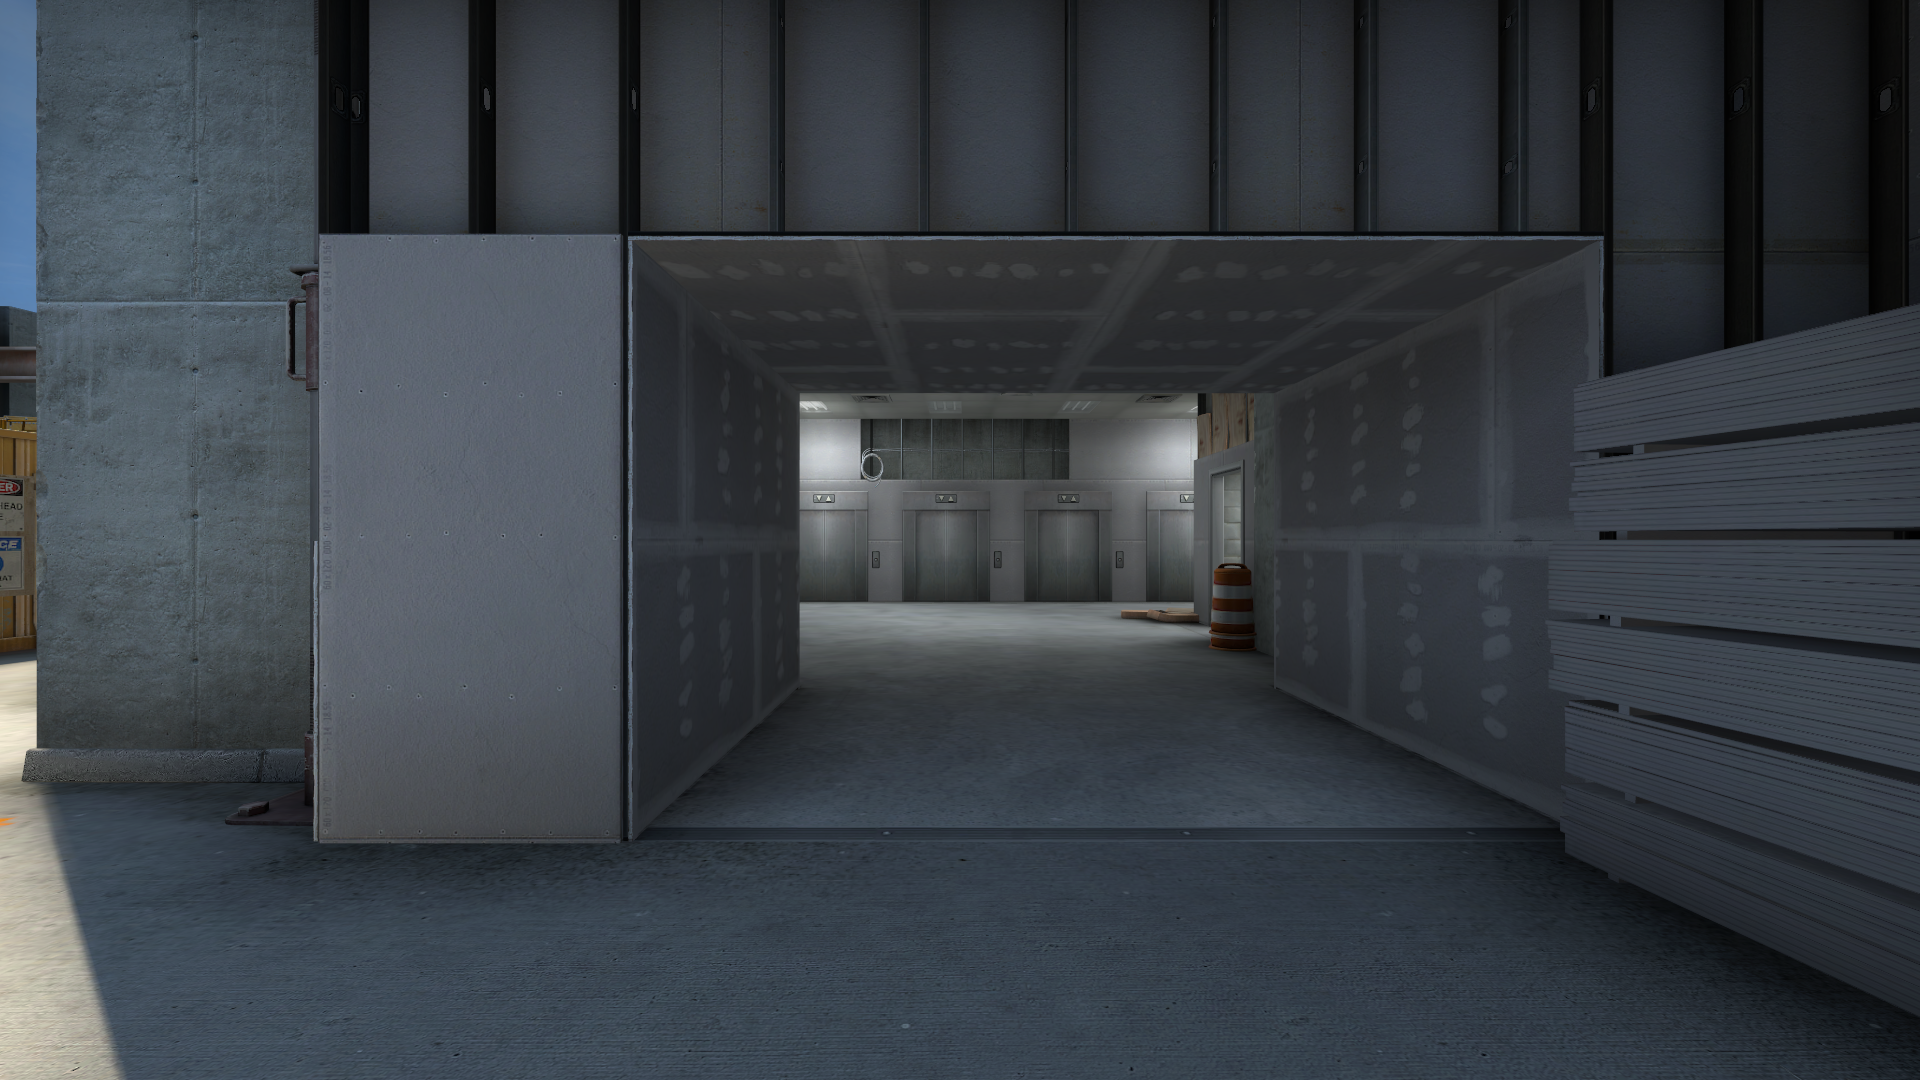
Map: de_vertigo